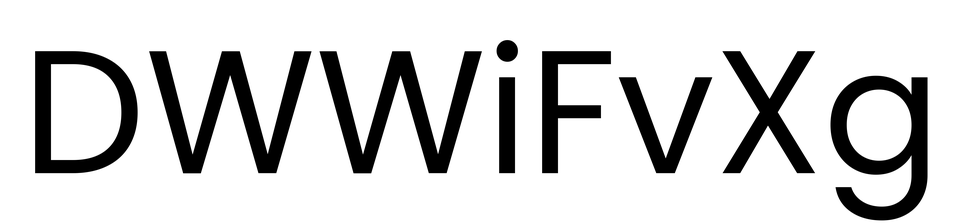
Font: Poppins-Regular